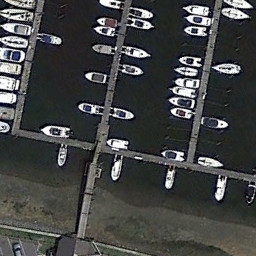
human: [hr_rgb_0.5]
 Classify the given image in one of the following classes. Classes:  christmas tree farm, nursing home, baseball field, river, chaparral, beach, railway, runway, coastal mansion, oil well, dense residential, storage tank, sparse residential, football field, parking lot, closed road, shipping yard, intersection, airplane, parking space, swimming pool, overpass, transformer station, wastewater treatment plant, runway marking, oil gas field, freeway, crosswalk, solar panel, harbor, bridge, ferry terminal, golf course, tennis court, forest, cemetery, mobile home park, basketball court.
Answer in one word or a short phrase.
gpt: ferry terminal